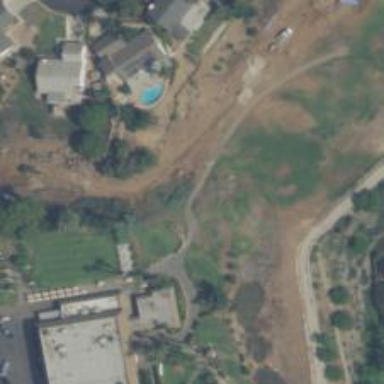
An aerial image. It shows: Path for golf carts.